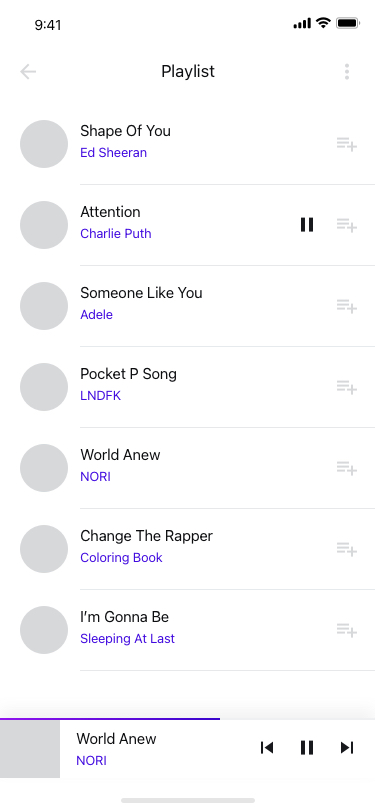
Text in this UI design:
Playlist
World Anew
NORI
Shape Of You
Ed Sheeran
Attention
Charlie Puth
Someone Like You
Adele
Pocket P Song
LNDFK
World Anew
NORI
Change The Rapper
Coloring Book
I’m Gonna Be
Sleeping At Last